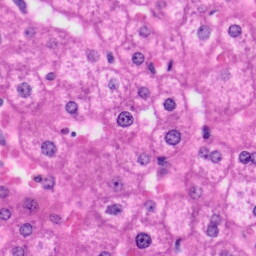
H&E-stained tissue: Liver